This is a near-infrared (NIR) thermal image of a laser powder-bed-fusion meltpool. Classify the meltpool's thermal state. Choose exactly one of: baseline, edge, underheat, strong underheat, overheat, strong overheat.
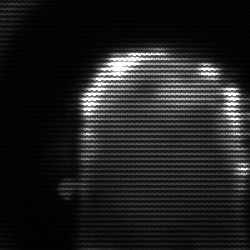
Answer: baseline